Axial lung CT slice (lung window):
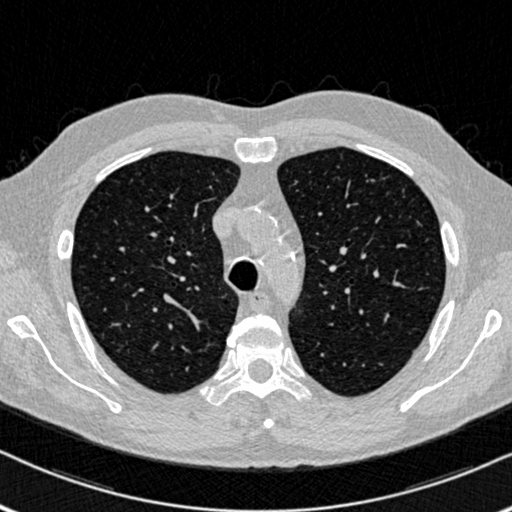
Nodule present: no